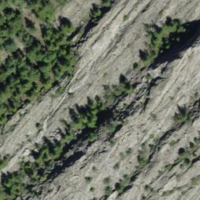
EUNIS habitat code: 23
Species observed at this site:
Oedipoda caerulescens